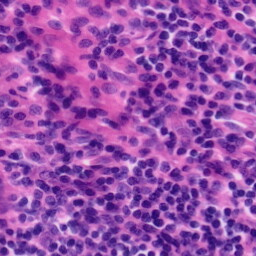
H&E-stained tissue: Tonsil